Question: opencv imwrite is printing weird black(ish) images in my C++ code. An example code to read an image and then print it out is following:
'''
#include "iostream"
#include "opencv2/core/core.hpp"
#include "opencv2/highgui/highgui.hpp"
using namespace std;
int main()
{
cv::Mat input_image = cv::imread("input_image.tiff",0);
cv::imwrite("output_image.tiff",input_image);
return 0;
}
'''
I compile it as 'g++ -std=c++11 main.cc -o bin 'pkg-config --cflags --libs opencv''
The input image and output image are as follows (should be the same):
Input Image
The image is being read correctly as I have checked it by accessing different pixel values.Therefore the problem is in imwrite.
Extra Info: The code was working fine in the beginning but suddenly changed its behavior, reinstalling opencv and its libraries doesn't help.
Can someone please tell what is wrong here,
Thanks
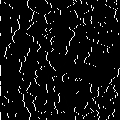
Answer: I guess, I found out the error. The 'libtiff' was broken and so tiff images were printing funny while other formats printed fine. Re installing 'libtiff' and 'tiff' fixed the error.